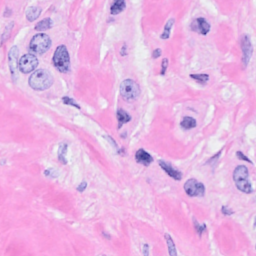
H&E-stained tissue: Breast